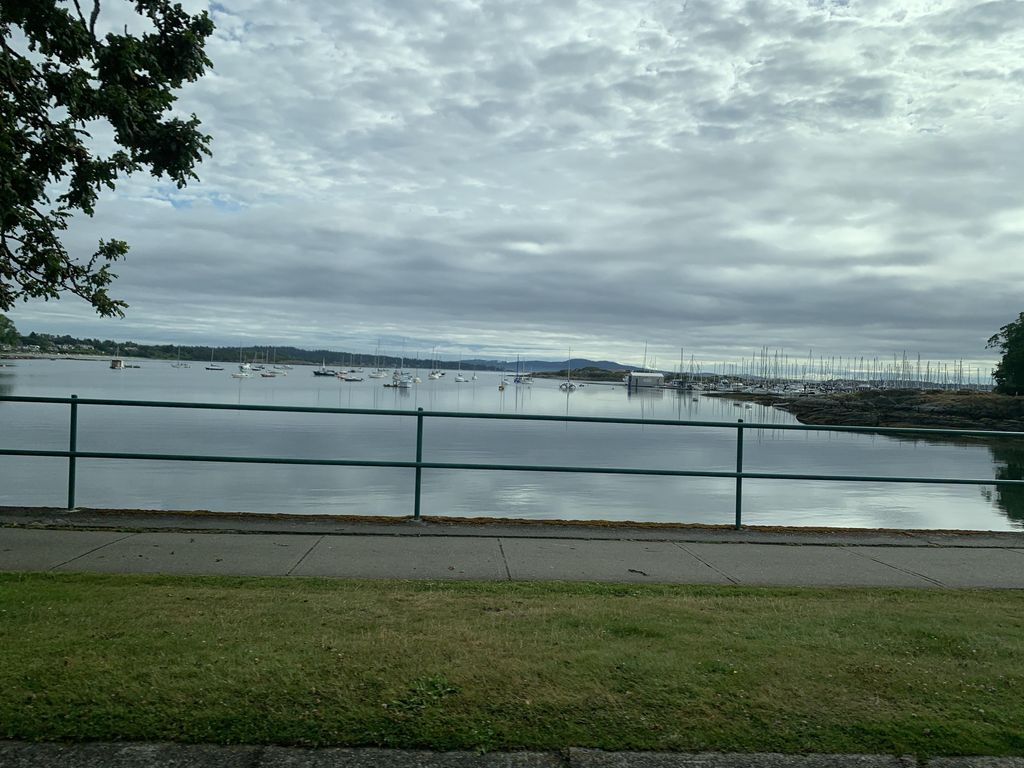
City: victoria